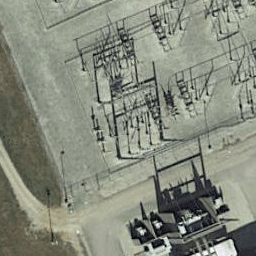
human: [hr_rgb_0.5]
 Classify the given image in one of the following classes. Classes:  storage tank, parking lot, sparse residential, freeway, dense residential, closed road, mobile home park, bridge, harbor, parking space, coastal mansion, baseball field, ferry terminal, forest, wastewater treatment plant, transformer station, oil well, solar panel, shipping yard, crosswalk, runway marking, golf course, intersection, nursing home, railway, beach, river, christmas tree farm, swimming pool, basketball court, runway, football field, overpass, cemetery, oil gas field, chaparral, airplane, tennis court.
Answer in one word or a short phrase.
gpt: transformer station